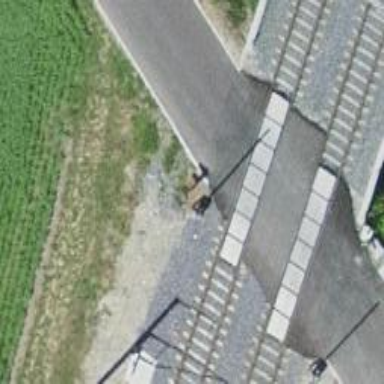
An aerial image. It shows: Single railway track with electrified contact line.